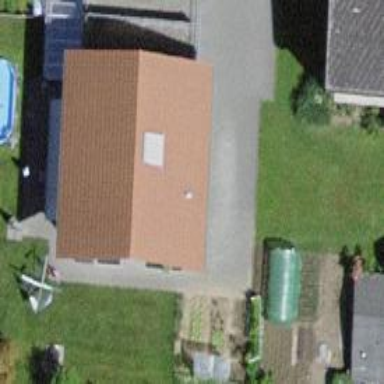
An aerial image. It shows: Detached building.